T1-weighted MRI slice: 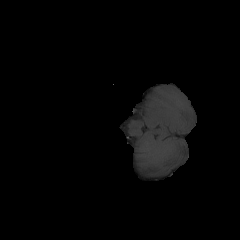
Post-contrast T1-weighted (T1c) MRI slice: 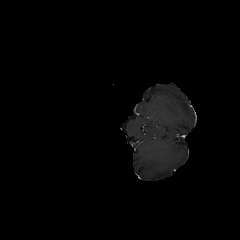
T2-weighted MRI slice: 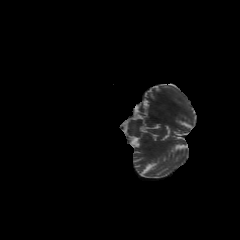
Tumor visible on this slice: no